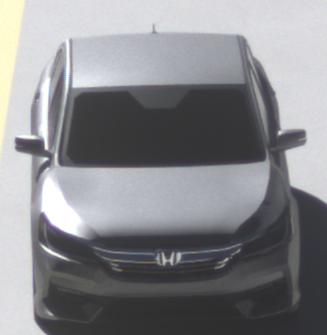
Make: Honda
Model: Accord Hybrid
Detailed model: 9. Generation
Model produced from: 2015
Model produced until: 2019
Doors: 4
Color: gray
Road condition: dry road
Daytime: morning or afternoon
Contrast: high contrast